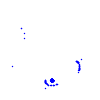
Particle: pion